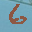
Label: 6